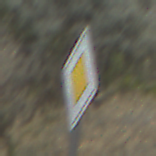
Verkehrszeichen: Vorfahrtsstrasse
Umgebung: Outdoor, Nature
Tageszeit: Midday
Wetter: Overcast
Licht: Natural
Jahreszeit: NotSpecified
Kontrast: LowContrast